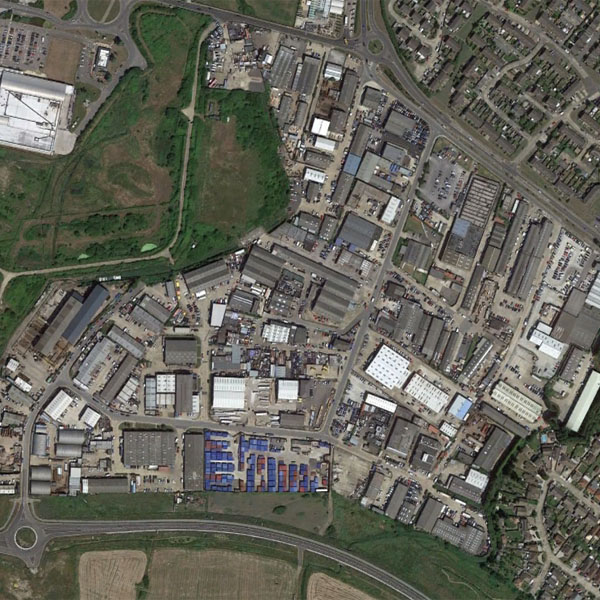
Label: Industrial